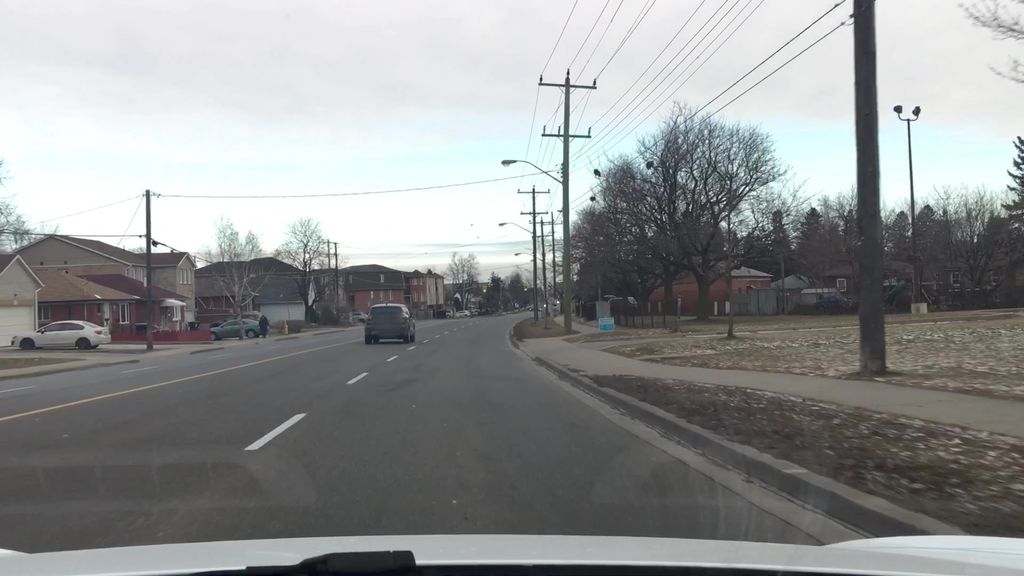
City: toronto